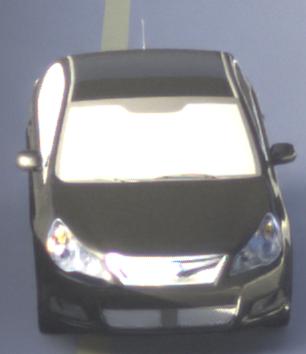
Make: Subaru
Model: Legacy 2.0R
Detailed model: Legacy (IV) Limousine
Model produced from: 2007/09
Model produced until: 2008/10
Doors: 4
Color: black
Road condition: dry road
Daytime: sunrise or sunset
Contrast: medium contrast